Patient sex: F
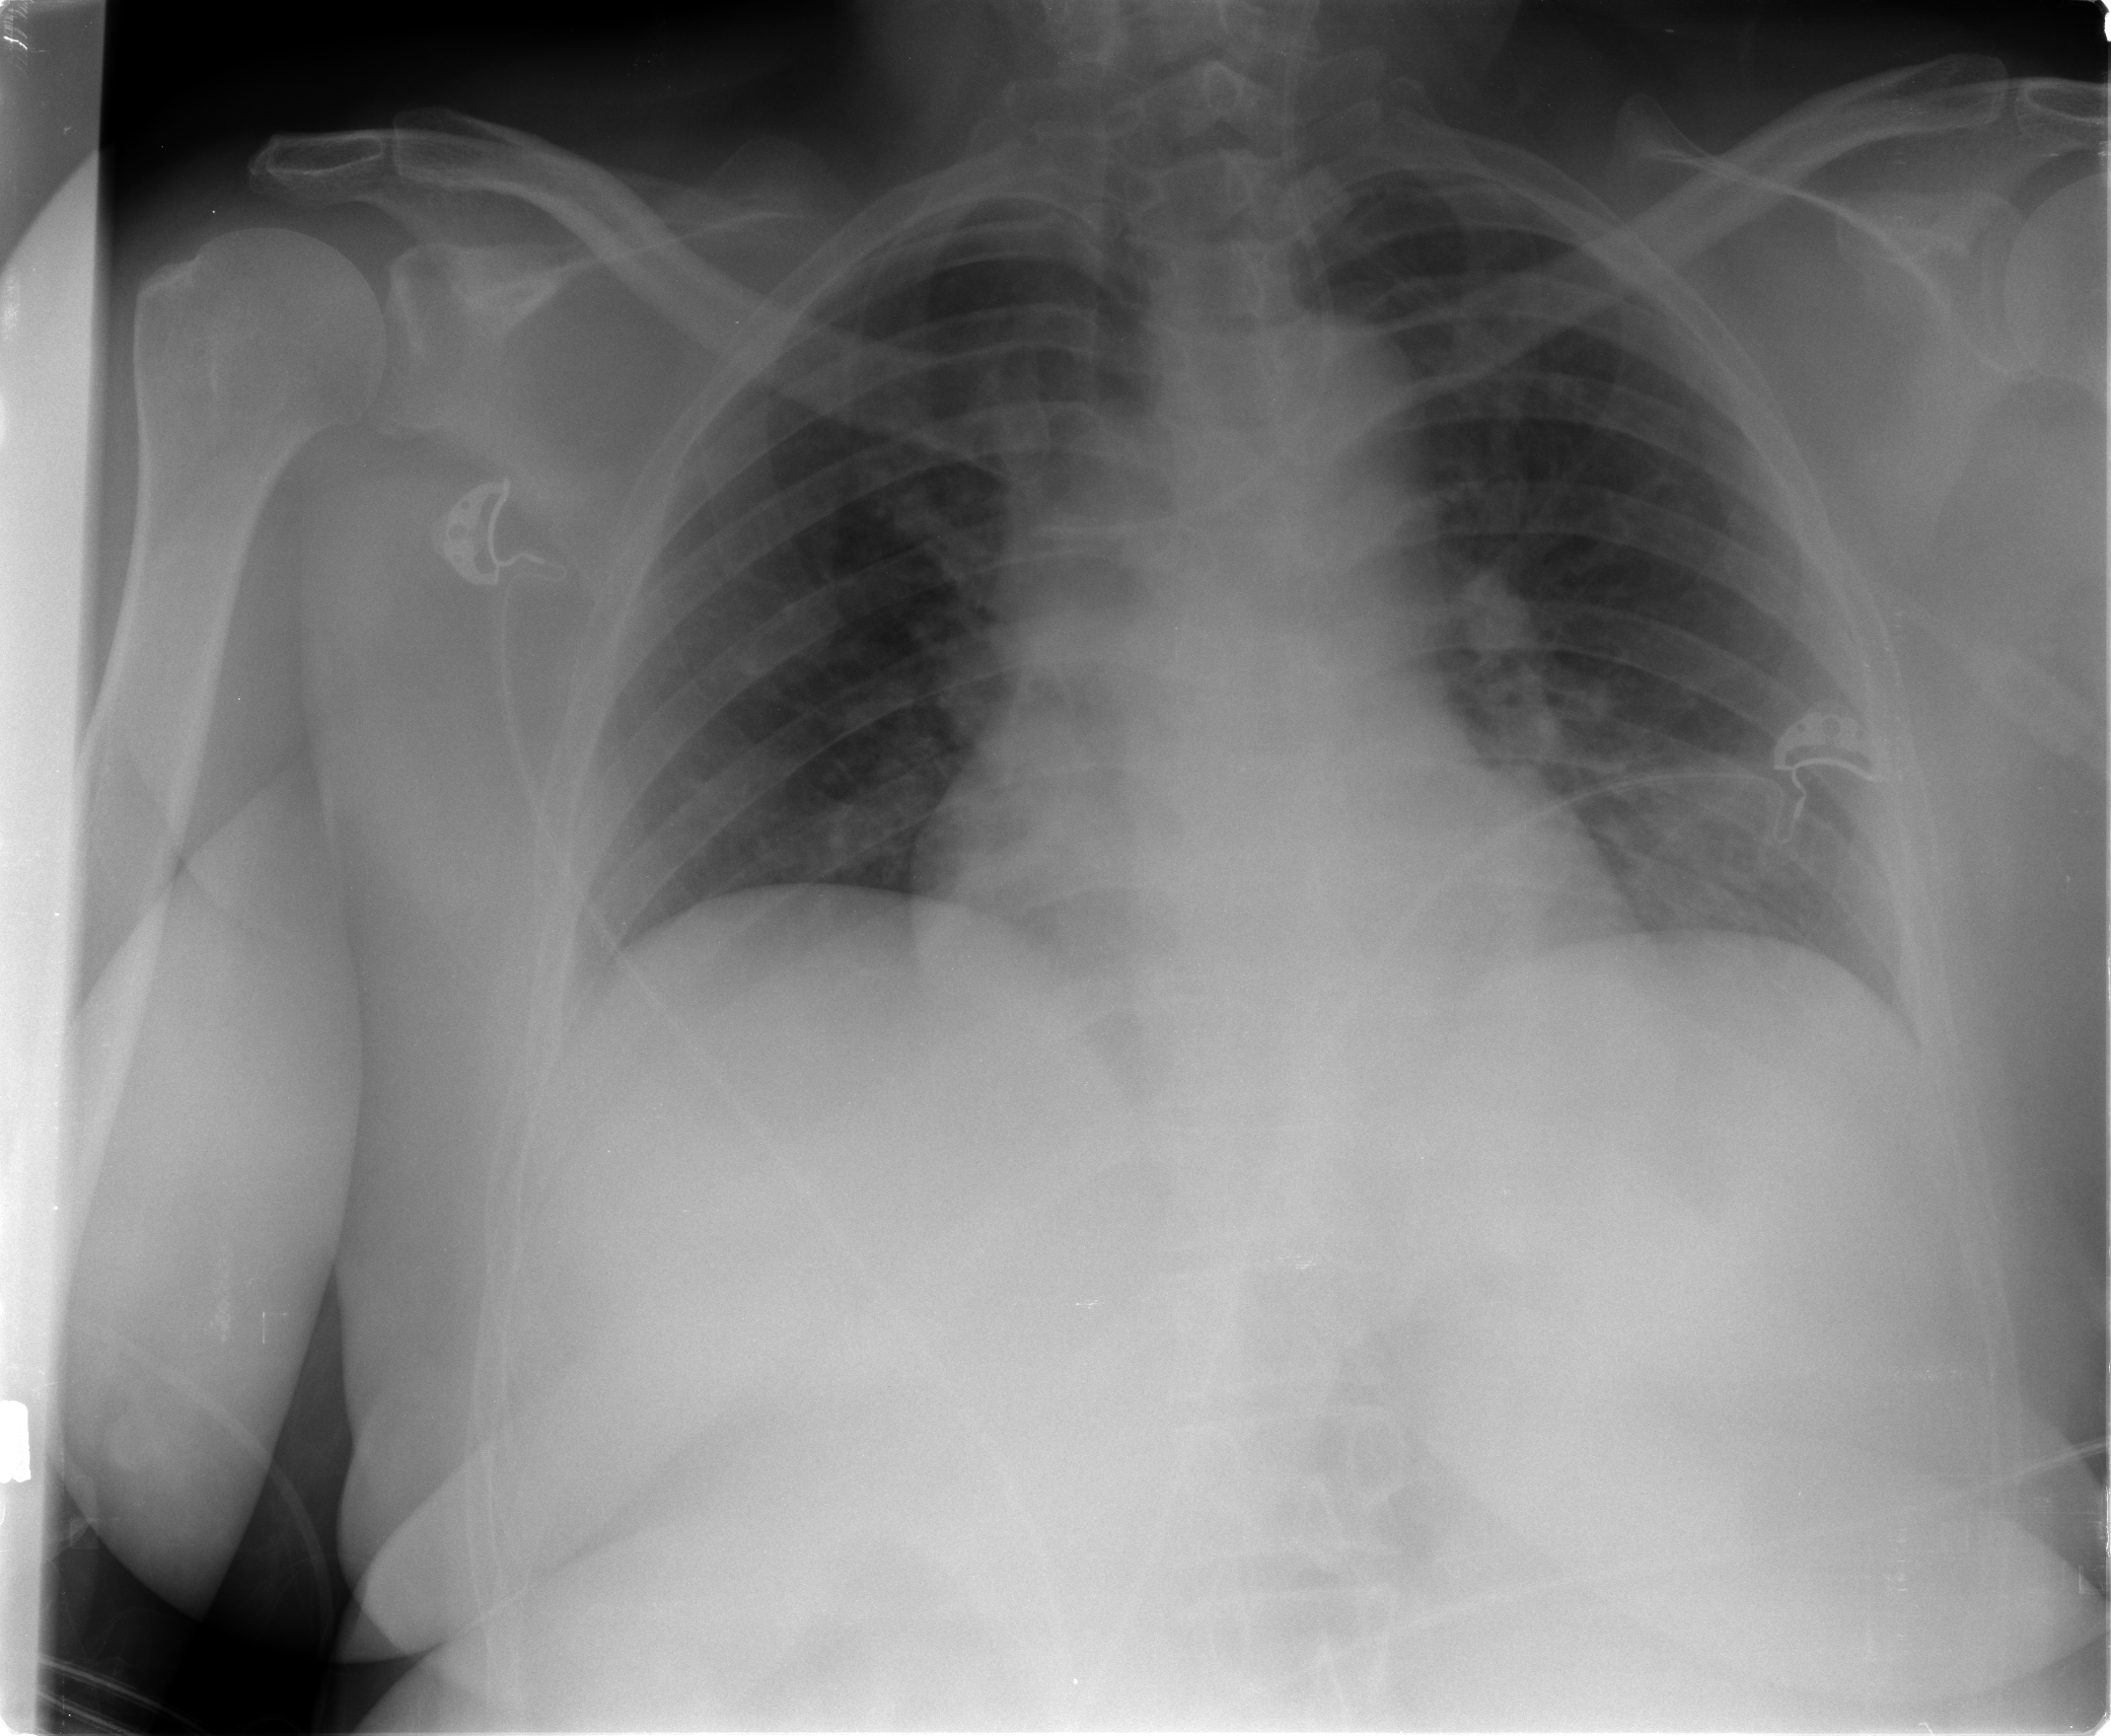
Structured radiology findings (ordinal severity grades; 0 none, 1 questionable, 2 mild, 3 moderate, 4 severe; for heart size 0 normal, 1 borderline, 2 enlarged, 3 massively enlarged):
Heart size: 0
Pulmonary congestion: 0
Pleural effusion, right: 0
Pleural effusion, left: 0
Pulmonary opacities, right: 0
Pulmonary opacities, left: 0
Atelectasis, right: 0
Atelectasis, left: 2